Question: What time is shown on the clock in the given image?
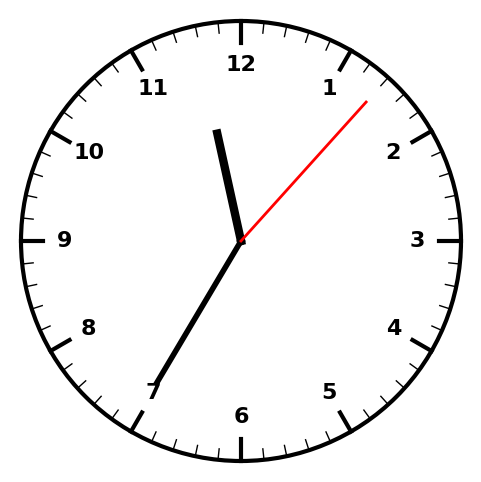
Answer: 11:35:07